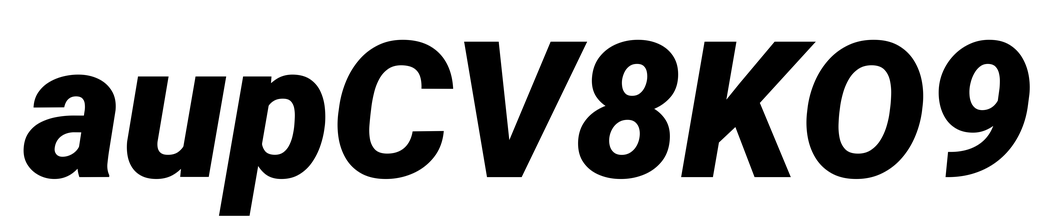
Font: Roboto-Italic_Black_Italic